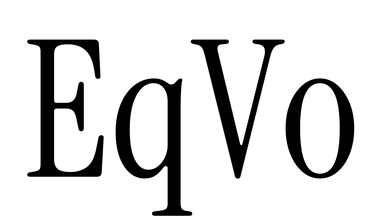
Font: InstrumentSerif-Regular